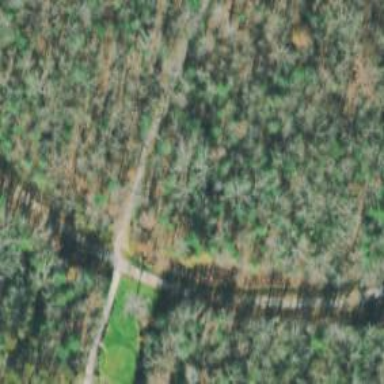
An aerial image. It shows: Path designated for golf carts.